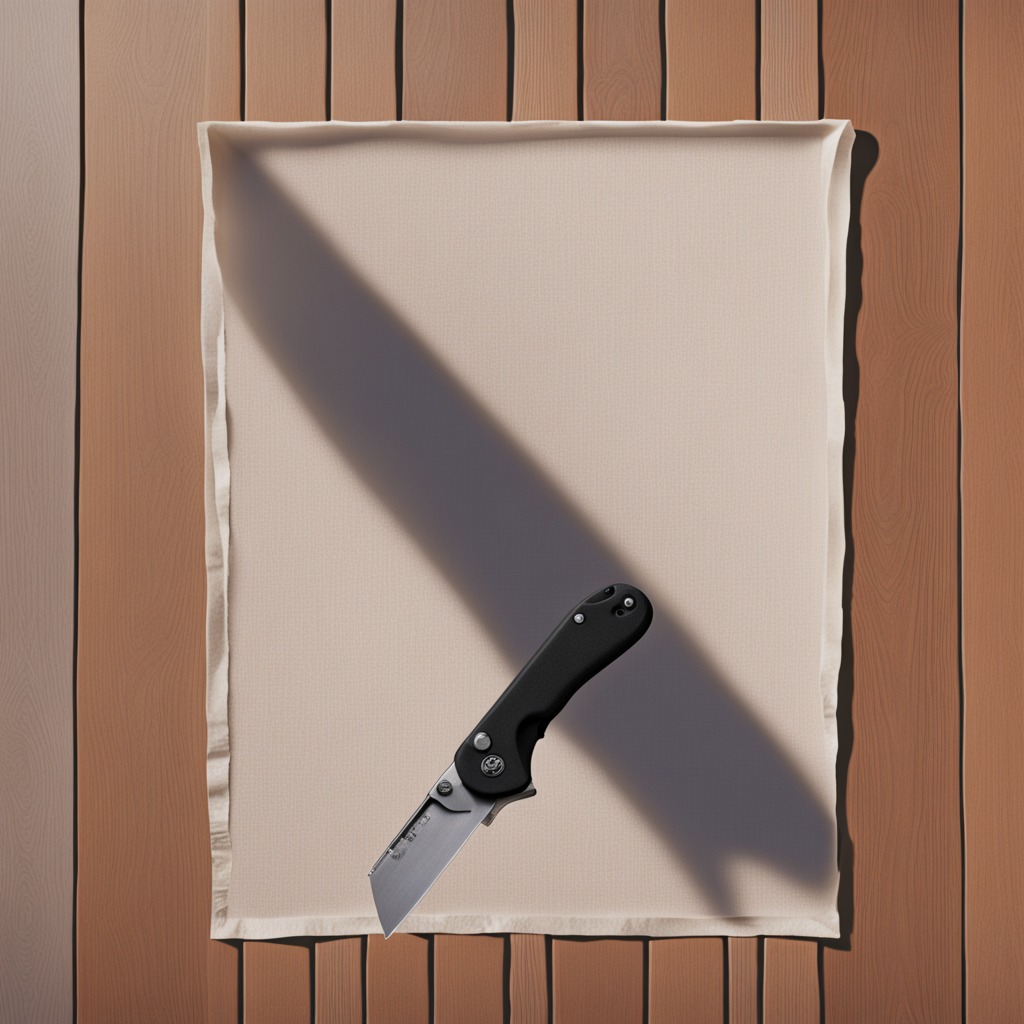
A utility knife lies on a clean wooden table in an outdoor workshop during daytime bright natural light soft shadows worn but beneath the cloth.